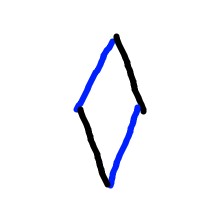
Shape: rhombus